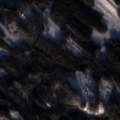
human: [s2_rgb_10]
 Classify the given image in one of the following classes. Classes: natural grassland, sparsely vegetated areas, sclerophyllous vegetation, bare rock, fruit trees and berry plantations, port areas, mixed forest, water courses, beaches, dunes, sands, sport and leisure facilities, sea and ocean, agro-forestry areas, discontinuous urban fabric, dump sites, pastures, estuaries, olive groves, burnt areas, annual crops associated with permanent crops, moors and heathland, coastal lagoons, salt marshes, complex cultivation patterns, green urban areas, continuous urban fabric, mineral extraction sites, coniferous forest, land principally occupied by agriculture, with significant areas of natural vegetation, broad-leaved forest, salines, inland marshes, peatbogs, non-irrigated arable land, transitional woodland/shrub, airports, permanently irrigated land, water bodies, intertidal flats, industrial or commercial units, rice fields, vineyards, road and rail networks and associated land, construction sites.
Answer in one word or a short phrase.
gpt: land principally occupied by agriculture, with significant areas of natural vegetation, coniferous forest, mixed forest, transitional woodland/shrub